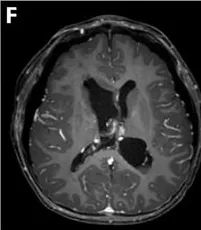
Clinicopathologic features of patient. Dynamic contrast enhanced MRI.
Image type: radiology (mri)